Interaction volume radius: 5 \u00c5
Interaction volume height: 15 \u00c5
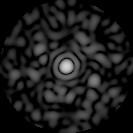
Disorder parameter: 0.8294